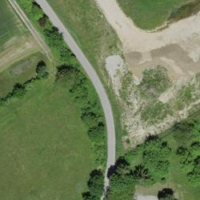
EUNIS habitat code: 52
Species observed at this site:
Filipendula ulmaria